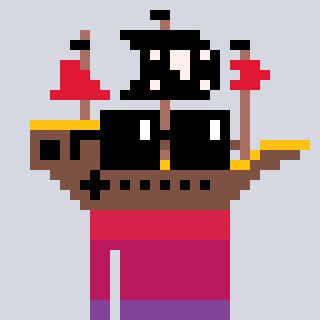
a pixel art character with square black sunglasses, a pirateship-shaped head and a hotbrown-colored body on a cool background